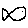
Label: fish